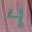
Label: 4